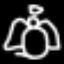
Label: angel